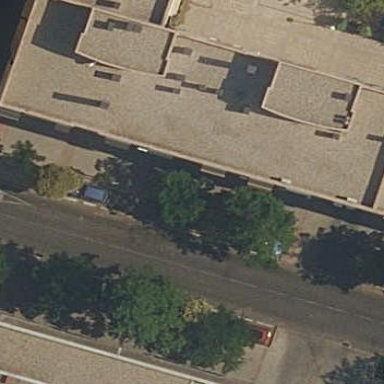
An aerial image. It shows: Image showing building with apartments.